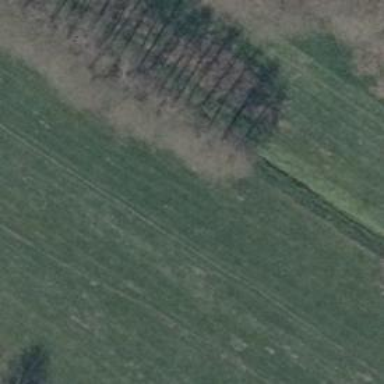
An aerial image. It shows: Row of deciduous broadleaved trees.